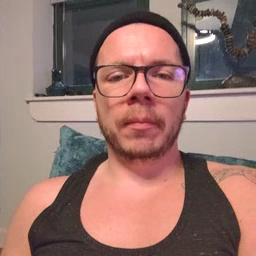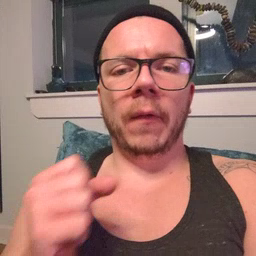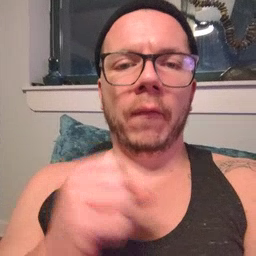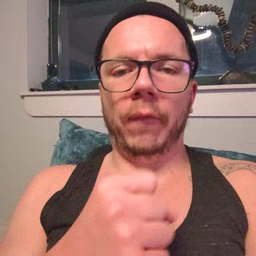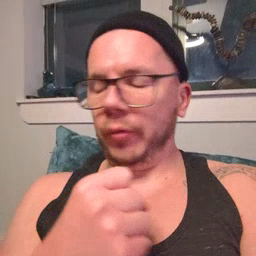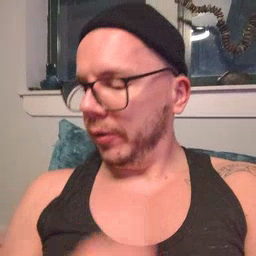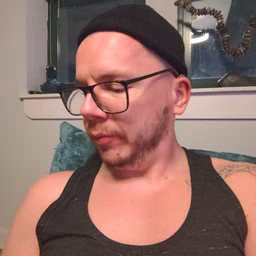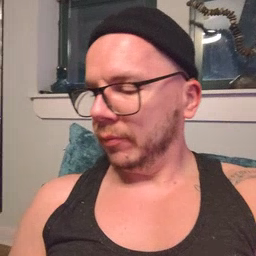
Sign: refrigerator